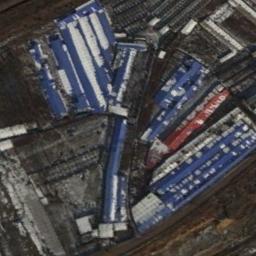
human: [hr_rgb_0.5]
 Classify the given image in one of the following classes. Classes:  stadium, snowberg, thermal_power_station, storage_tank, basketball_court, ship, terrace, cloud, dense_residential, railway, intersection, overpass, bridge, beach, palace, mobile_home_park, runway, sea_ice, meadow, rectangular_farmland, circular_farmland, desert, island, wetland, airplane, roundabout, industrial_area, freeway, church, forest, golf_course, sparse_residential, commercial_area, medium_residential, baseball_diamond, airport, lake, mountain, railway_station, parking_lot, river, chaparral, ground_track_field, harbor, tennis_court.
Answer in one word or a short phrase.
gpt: industrial_area